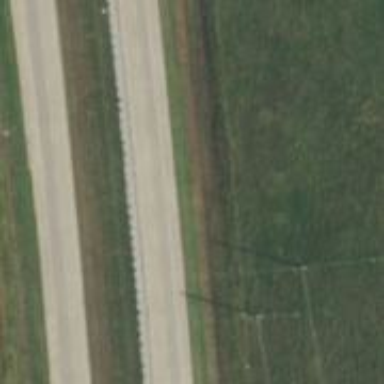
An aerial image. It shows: Trunk highway with expressway features.